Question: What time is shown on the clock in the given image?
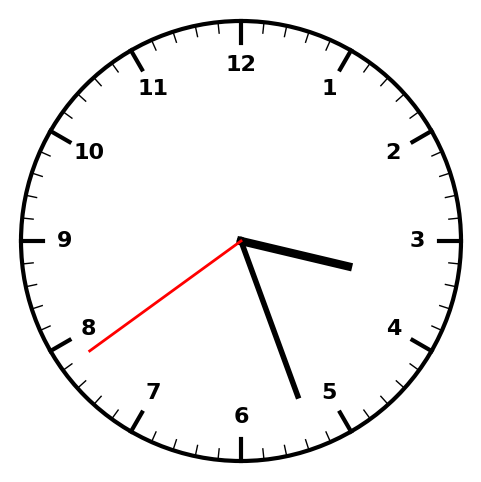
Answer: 03:26:39